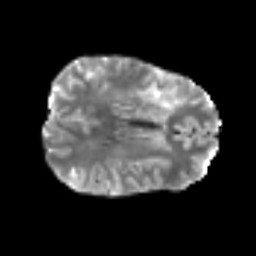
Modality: T2w
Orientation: axial
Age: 56
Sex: male
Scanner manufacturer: siemens
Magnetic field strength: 3 T
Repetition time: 6.1 s
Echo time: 0.101 s